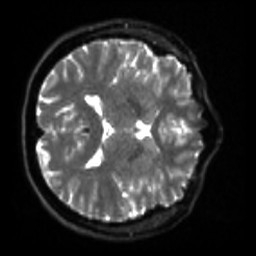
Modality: sbref
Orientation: axial
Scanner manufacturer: siemens
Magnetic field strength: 3 T
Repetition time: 4 s
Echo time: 0.0594 s